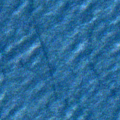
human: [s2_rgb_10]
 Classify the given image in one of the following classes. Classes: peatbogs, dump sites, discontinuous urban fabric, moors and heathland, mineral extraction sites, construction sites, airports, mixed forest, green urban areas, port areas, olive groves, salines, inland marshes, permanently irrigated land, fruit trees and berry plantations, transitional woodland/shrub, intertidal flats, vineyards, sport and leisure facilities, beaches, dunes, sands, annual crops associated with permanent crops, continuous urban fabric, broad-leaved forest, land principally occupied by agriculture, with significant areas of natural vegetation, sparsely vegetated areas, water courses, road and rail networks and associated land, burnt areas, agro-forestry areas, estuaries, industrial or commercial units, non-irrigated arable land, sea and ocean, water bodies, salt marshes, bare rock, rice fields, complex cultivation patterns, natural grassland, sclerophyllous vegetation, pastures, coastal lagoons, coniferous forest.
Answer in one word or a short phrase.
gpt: sea and ocean